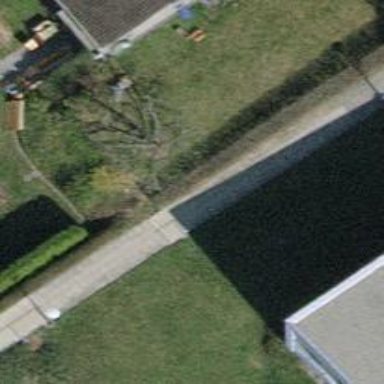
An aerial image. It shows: Set of steps on the road.